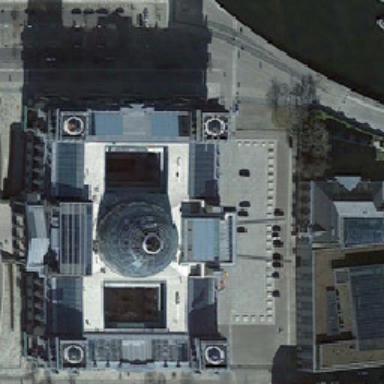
Blue roof church in the center .